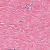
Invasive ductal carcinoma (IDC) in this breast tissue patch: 0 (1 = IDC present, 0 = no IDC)